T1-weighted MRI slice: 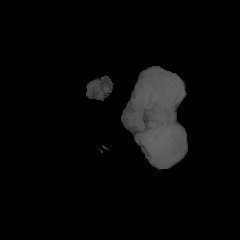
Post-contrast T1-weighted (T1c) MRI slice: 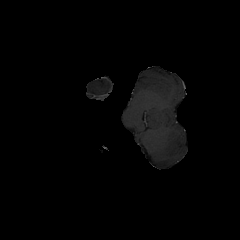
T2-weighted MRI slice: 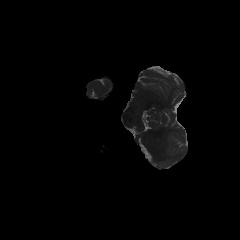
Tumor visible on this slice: no